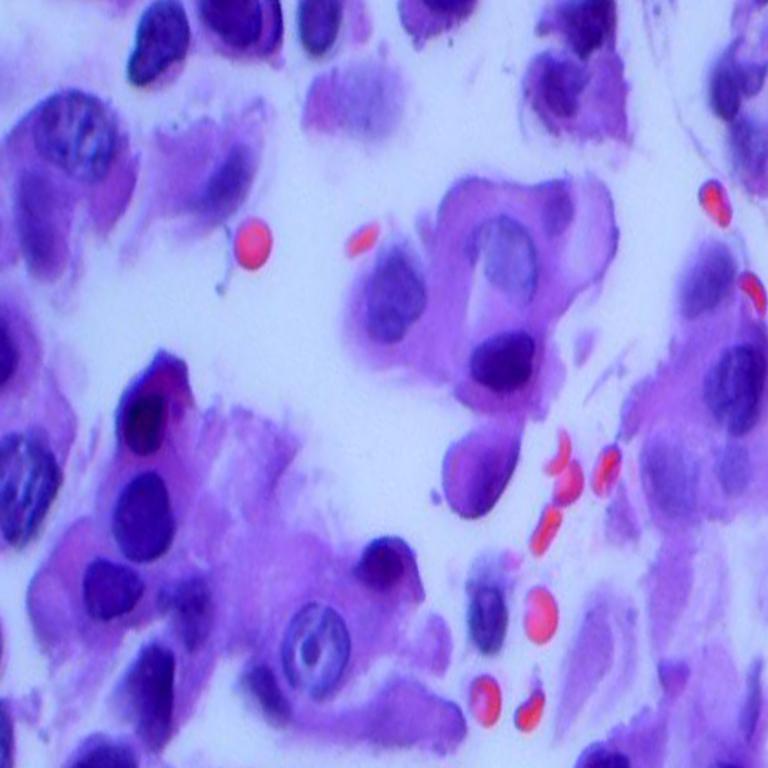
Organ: lung
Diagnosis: adenocarcinomas